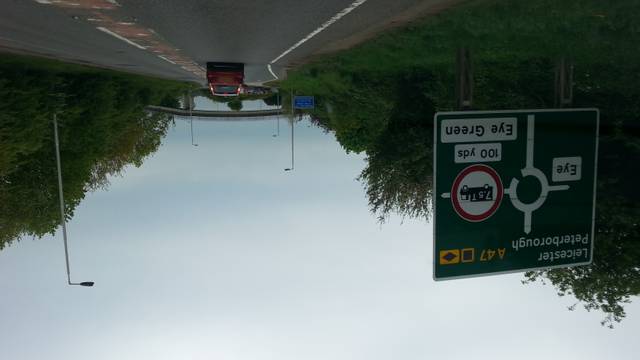
Region: United Kingdom
Coordinates: 52.613, -0.1831